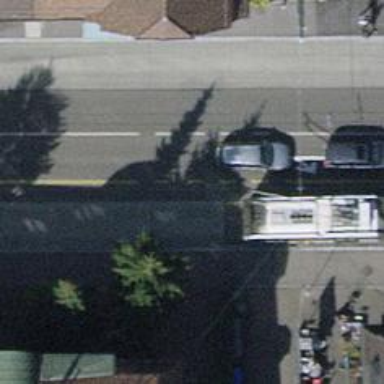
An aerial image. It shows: Trolleybus stop position for public transport.